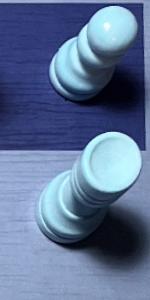
Label: Rook_White